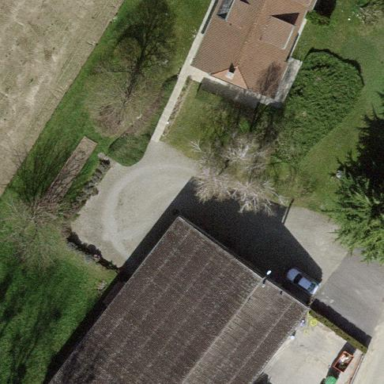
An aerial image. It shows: Farmyard area.